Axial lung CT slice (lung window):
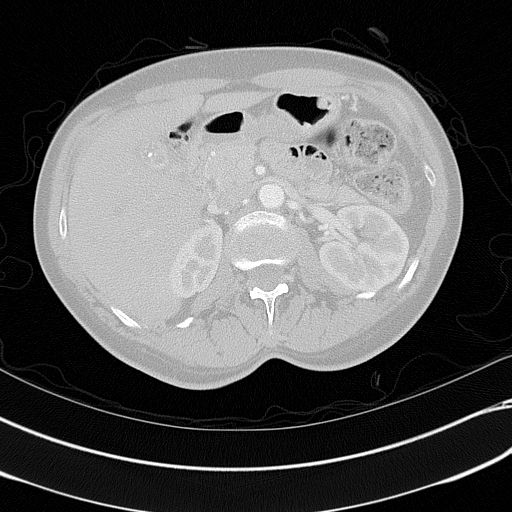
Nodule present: no